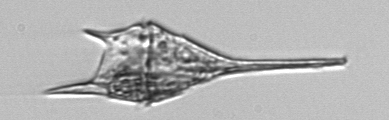
Label: Tripos_lineatus